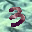
Label: 3